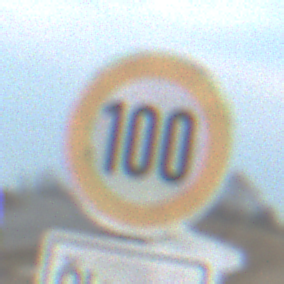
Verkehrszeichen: Geschwindigkeit100
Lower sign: HinweiseAufGefahrenDurchVerbaleAngabe1
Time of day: SunriseSunset
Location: Outdoor (RoadRail)
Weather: PartlyCloudy
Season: NotSpecified
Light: Natural